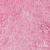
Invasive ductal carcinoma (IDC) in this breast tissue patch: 0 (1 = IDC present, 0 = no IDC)